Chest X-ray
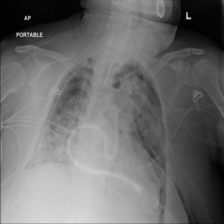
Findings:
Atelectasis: negative
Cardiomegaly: negative
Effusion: negative
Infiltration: positive
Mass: negative
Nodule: negative
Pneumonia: negative
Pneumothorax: positive
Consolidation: negative
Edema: negative
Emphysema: negative
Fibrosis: negative
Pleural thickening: negative
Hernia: negative